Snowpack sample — Buffalo Mountain, Silverthorne, Colorado, USA (2/22/26, 2:02 PM MST)
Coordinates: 39.622, -106.113
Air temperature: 33 °F
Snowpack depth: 63 cm
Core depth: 20 cm
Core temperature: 23 °F
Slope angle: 11°, slope face: 116°
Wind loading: low
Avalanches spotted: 0
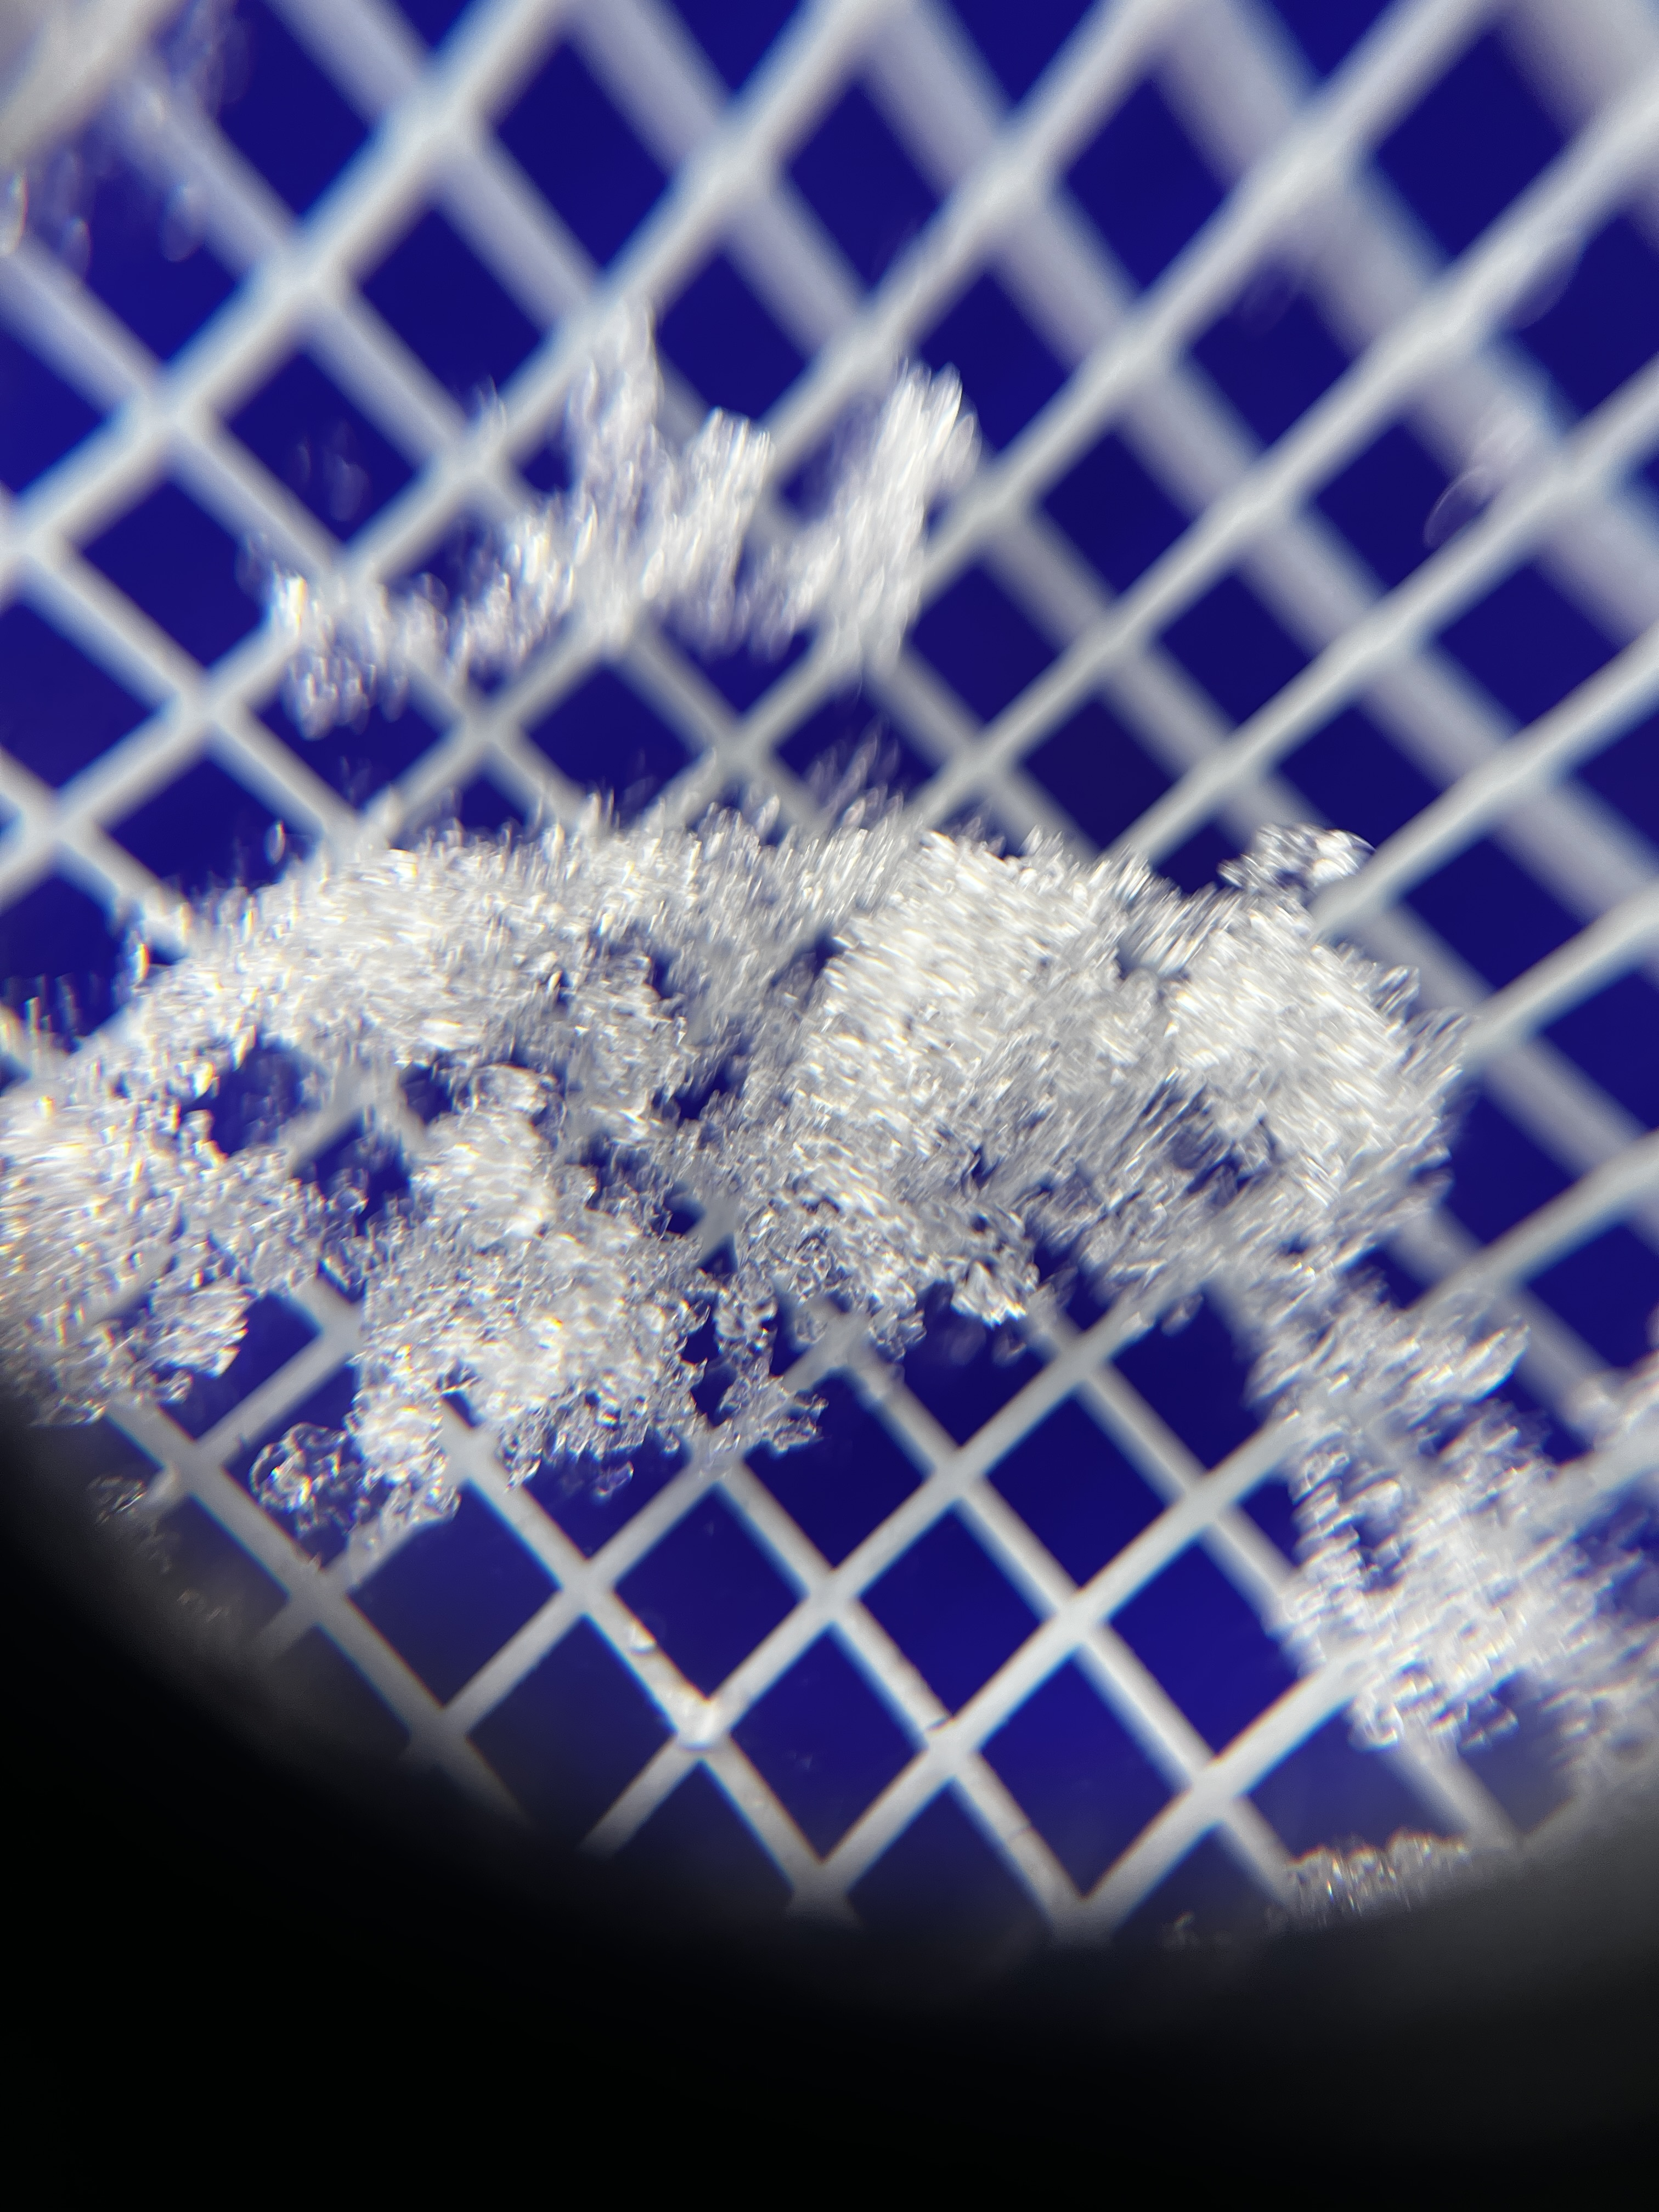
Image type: magnified_profile
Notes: In a firebreak similar to site 1, minimal wind loading with no spotted avalanches (not many faces in view though)